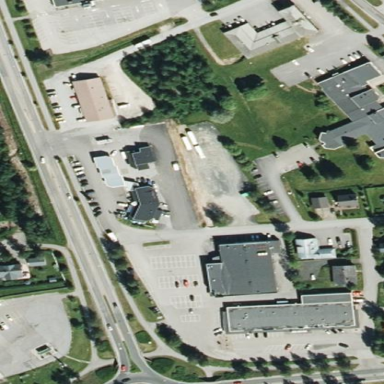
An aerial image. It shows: Retail area.